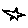
Label: star